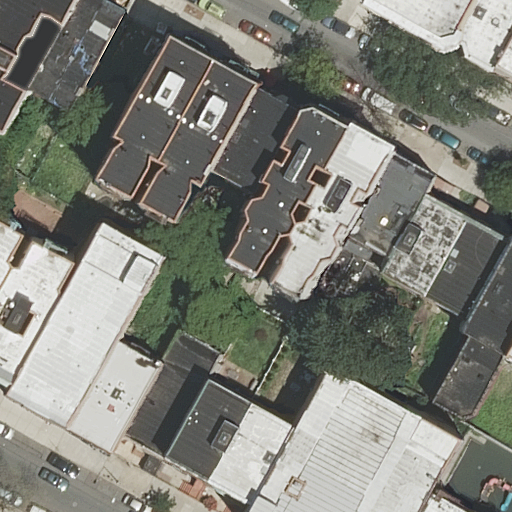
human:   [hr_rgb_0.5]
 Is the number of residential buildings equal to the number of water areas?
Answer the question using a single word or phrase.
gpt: no

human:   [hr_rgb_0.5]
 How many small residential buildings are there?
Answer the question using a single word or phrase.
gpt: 7

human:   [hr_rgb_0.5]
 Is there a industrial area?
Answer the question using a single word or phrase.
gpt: no

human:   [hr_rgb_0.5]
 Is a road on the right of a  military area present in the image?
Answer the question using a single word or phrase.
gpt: no

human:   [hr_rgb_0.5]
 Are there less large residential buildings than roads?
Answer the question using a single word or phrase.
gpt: no

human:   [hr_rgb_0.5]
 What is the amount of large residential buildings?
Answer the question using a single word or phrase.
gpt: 2

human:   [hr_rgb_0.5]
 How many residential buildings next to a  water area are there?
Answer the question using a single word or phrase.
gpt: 0

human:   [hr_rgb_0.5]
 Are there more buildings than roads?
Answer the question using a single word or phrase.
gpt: yes

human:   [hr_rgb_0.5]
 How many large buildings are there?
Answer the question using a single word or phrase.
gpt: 2

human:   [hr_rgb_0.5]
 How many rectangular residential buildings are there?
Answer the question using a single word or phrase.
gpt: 12

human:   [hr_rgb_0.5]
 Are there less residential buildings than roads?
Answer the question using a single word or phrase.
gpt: no

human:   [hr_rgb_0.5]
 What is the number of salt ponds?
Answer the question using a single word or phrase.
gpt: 0

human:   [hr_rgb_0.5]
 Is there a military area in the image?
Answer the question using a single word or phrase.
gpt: no

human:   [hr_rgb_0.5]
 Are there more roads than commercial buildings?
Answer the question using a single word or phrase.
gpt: yes

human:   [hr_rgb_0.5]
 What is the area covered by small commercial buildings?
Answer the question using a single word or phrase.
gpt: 0m2

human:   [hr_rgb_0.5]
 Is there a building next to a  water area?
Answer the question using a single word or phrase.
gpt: no

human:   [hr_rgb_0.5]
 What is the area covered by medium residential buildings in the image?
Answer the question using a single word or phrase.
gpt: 3496m2

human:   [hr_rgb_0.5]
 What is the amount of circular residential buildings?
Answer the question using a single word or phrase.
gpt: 0

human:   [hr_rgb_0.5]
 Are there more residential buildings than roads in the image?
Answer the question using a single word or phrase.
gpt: yes

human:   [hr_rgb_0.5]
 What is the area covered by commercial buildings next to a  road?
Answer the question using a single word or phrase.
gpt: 0m2

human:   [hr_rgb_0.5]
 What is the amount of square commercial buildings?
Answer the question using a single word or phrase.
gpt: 0

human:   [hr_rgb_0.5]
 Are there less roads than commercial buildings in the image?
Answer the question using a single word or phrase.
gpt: no

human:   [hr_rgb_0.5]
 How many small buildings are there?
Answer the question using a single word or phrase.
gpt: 7

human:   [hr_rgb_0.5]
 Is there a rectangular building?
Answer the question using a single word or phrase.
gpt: yes

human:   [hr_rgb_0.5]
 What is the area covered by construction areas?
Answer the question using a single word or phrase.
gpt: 0m2

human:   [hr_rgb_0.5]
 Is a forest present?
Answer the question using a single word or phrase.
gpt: no

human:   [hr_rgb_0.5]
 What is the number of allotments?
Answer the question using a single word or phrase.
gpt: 0

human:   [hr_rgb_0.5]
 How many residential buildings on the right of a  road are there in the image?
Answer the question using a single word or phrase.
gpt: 20

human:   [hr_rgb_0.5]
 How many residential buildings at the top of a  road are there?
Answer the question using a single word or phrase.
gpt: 20

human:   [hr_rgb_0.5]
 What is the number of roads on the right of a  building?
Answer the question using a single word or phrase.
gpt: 2

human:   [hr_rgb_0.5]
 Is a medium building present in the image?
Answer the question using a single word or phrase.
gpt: yes

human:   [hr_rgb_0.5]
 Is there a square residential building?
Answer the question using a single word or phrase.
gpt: no

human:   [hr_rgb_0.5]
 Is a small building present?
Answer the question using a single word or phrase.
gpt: yes

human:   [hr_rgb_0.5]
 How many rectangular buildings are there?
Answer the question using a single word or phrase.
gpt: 12

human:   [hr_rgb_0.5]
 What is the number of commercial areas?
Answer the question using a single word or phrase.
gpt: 0

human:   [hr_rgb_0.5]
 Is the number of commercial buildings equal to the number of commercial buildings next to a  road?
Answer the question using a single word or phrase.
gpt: yes